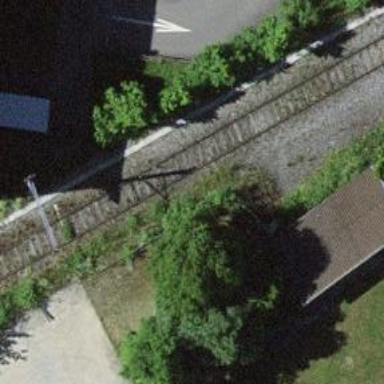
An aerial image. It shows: Abandoned railway spur with one track.